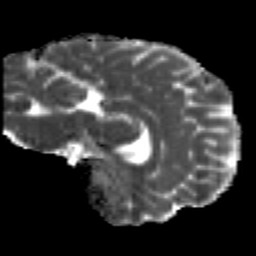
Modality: MD
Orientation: sagittal
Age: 21
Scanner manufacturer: siemens
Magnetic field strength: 3 T
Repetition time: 2.2 s
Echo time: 0.084 s